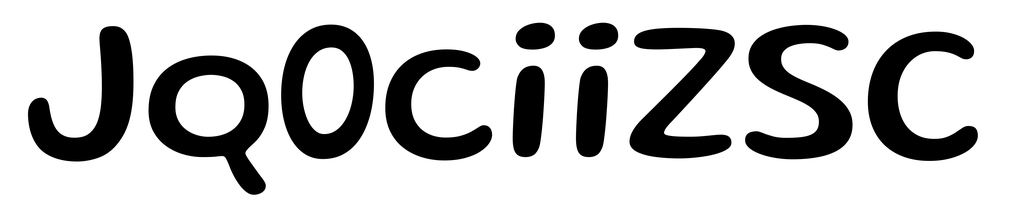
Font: Gluten_Regular